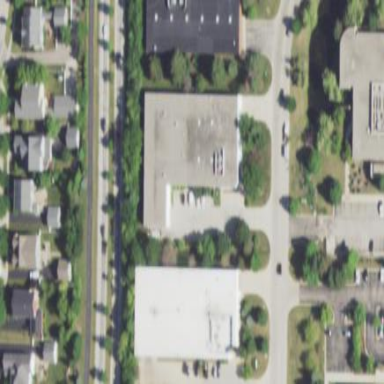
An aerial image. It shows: Commercial building.